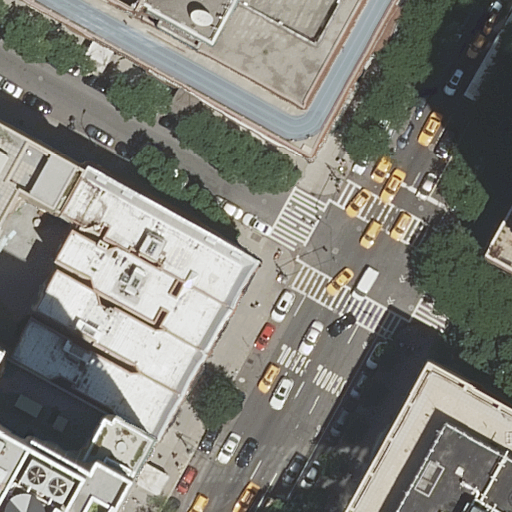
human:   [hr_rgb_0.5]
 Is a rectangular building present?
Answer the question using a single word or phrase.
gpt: yes

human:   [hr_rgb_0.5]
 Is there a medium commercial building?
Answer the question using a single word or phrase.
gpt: no

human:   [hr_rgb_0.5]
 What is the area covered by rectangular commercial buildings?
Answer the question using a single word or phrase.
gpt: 0m2

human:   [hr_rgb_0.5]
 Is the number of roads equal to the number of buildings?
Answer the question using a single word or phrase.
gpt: no

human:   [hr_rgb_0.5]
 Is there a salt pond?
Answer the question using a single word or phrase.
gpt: no

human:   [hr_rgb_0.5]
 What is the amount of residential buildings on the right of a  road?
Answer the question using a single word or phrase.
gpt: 2

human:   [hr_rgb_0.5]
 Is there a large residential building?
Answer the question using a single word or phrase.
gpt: yes

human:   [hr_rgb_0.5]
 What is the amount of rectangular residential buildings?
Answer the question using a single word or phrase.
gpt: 3

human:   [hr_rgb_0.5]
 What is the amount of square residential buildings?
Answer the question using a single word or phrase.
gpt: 0

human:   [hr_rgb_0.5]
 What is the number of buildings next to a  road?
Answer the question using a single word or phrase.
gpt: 8

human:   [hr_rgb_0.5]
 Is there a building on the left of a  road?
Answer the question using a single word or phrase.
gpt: yes

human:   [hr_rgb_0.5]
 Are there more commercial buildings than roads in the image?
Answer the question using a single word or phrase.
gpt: no

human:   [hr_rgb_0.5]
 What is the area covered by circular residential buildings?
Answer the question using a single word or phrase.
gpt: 0m2

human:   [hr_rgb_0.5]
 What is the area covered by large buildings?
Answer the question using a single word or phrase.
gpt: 9038m2

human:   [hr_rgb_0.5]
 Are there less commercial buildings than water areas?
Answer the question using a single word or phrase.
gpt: no

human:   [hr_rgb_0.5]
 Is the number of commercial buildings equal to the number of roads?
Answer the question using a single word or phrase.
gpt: no

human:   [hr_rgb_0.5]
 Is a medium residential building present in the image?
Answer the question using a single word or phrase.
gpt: yes

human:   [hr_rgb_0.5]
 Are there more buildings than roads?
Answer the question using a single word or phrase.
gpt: yes

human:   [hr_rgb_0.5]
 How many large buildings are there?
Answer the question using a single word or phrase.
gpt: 3

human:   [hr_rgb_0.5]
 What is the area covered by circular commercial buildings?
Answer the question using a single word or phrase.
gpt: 0m2

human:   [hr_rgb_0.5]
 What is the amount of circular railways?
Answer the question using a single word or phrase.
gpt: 0

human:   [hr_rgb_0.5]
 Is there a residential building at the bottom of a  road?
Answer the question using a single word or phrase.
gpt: yes

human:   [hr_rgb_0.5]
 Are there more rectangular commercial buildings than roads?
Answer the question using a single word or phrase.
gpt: no

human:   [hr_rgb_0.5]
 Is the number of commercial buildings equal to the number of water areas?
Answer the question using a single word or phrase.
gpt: yes

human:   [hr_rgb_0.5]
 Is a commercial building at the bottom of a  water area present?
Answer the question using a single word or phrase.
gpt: no

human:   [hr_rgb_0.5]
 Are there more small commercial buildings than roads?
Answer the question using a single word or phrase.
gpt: no

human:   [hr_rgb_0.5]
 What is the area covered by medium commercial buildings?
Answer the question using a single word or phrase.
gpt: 0m2

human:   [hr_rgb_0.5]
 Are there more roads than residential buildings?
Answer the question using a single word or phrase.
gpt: no

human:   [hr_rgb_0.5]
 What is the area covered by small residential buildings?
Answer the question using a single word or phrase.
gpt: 0m2

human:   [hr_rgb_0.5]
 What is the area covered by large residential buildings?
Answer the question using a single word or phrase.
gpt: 9038m2

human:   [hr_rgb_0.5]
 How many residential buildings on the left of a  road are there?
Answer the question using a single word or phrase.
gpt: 5

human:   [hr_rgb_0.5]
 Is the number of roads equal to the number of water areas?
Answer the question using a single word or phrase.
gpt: no

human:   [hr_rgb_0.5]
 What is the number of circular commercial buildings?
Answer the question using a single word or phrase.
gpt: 0

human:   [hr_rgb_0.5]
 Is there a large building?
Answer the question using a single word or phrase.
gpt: yes

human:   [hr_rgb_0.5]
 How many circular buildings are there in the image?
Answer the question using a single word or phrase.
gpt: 0

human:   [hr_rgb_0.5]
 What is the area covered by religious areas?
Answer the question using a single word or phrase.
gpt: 0m2